Chest X-ray. View position: PA
Patient age: 18
Patient sex: M
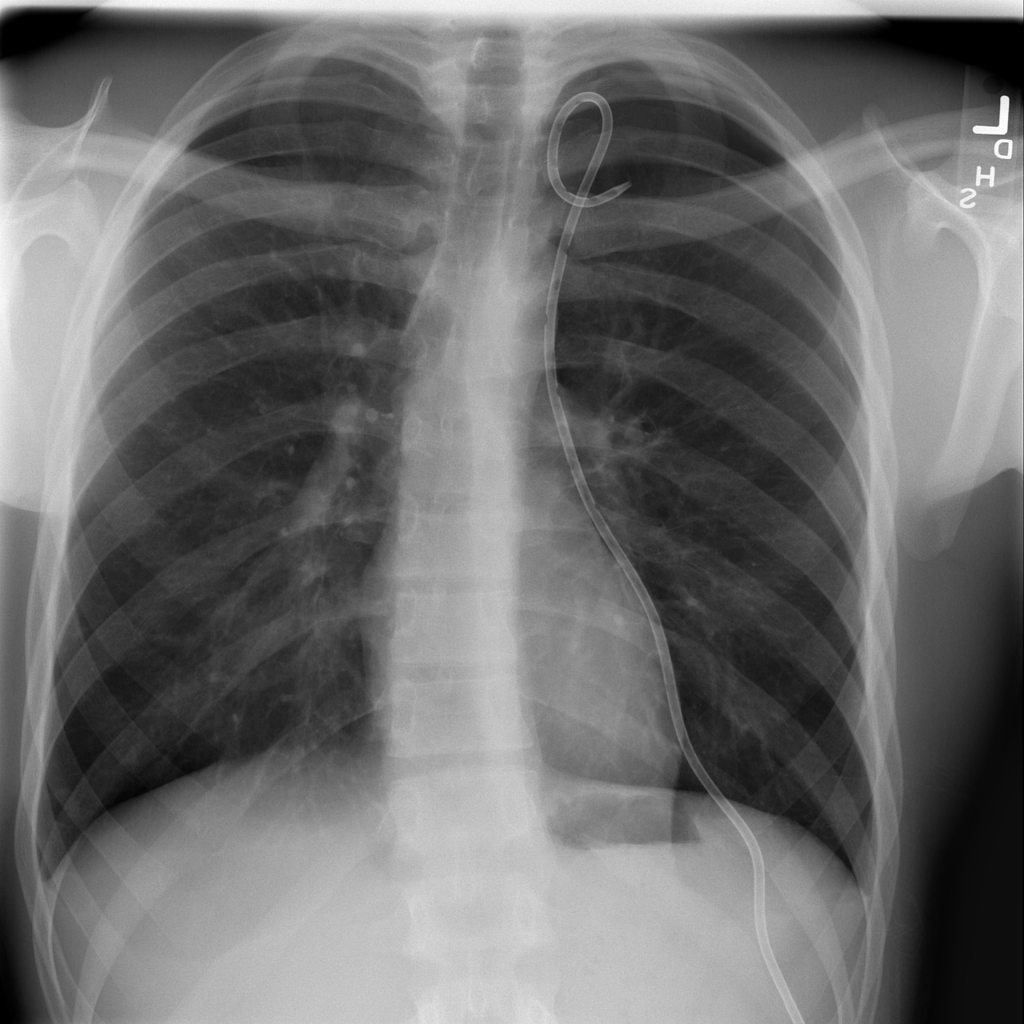
Finding: Pneumothorax